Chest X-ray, AP view. Patient: 44 years old, sex M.
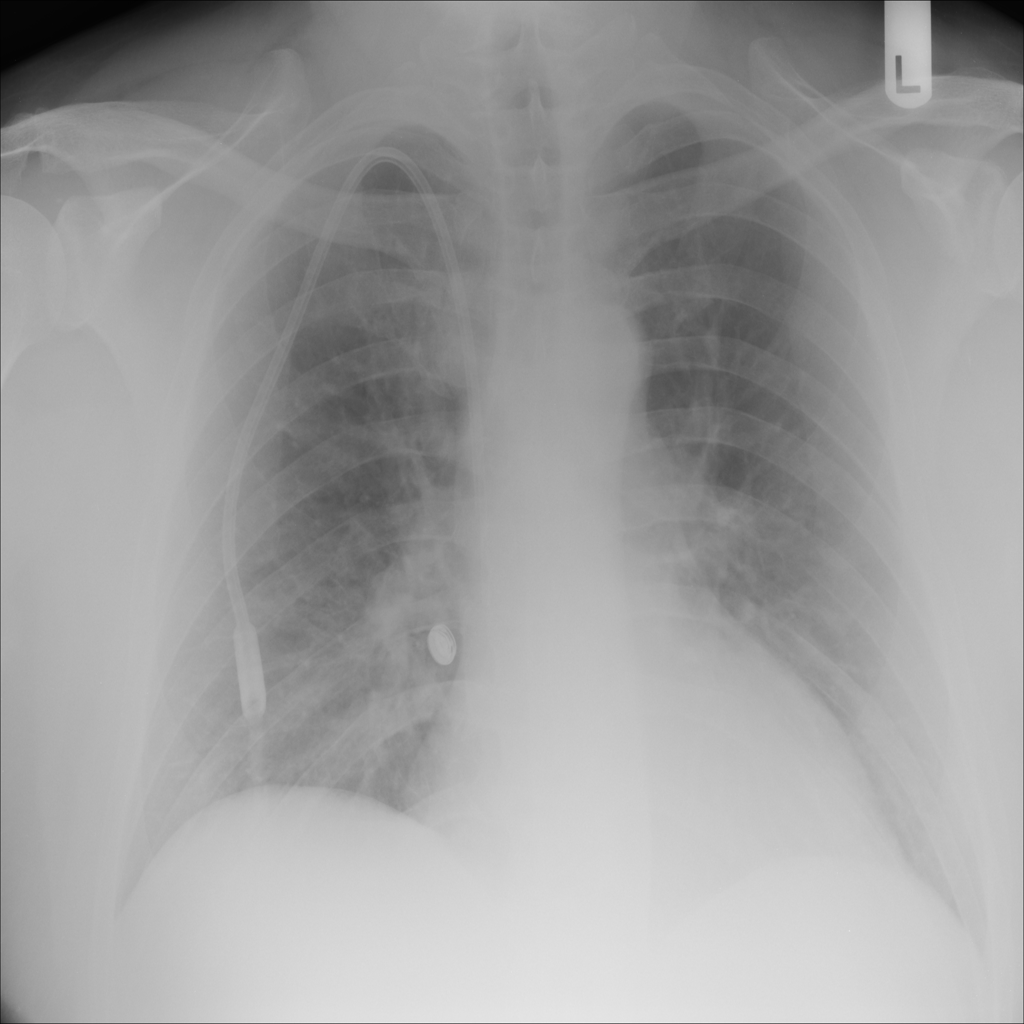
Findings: No Finding